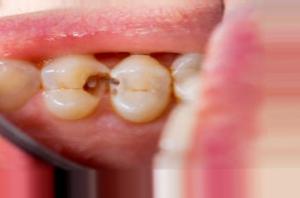
Condition: Caries